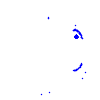
Particle: proton